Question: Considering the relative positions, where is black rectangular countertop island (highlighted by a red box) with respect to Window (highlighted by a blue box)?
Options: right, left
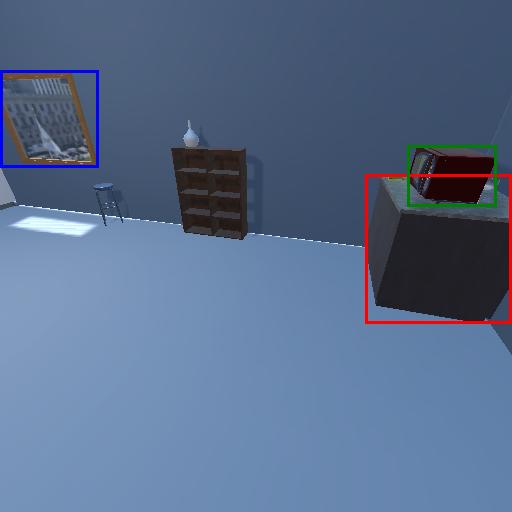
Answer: right